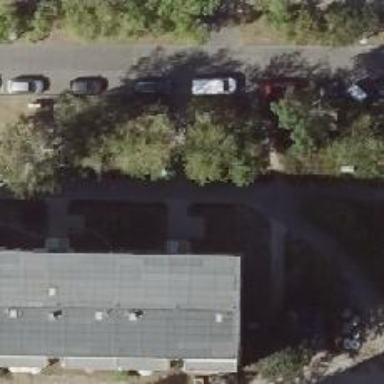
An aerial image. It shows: Sidewalk.